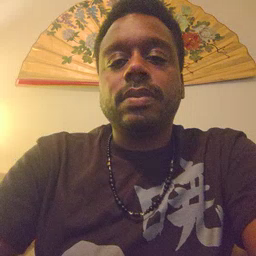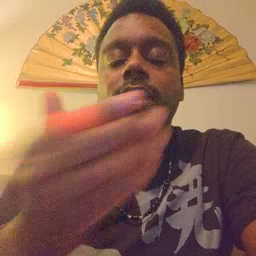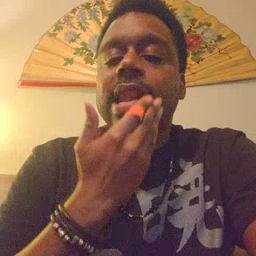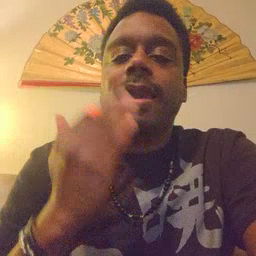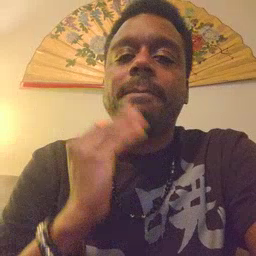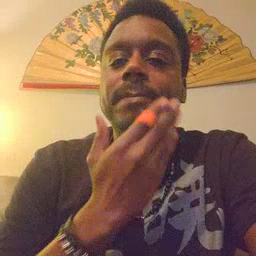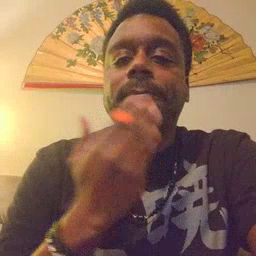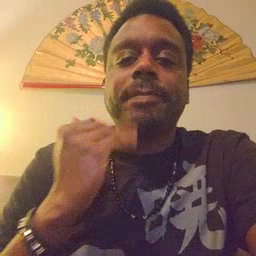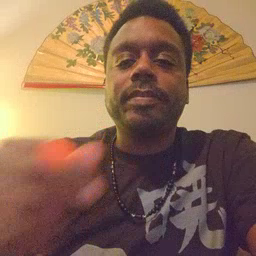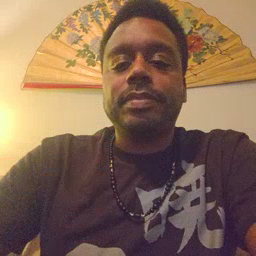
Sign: napkin